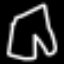
Label: pants